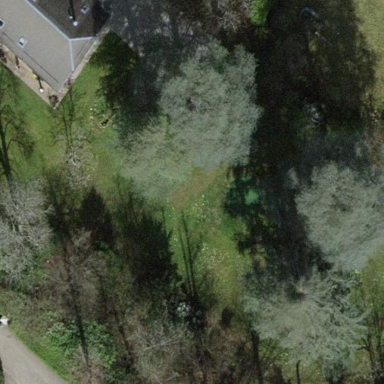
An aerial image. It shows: Garden enclosed by fence.